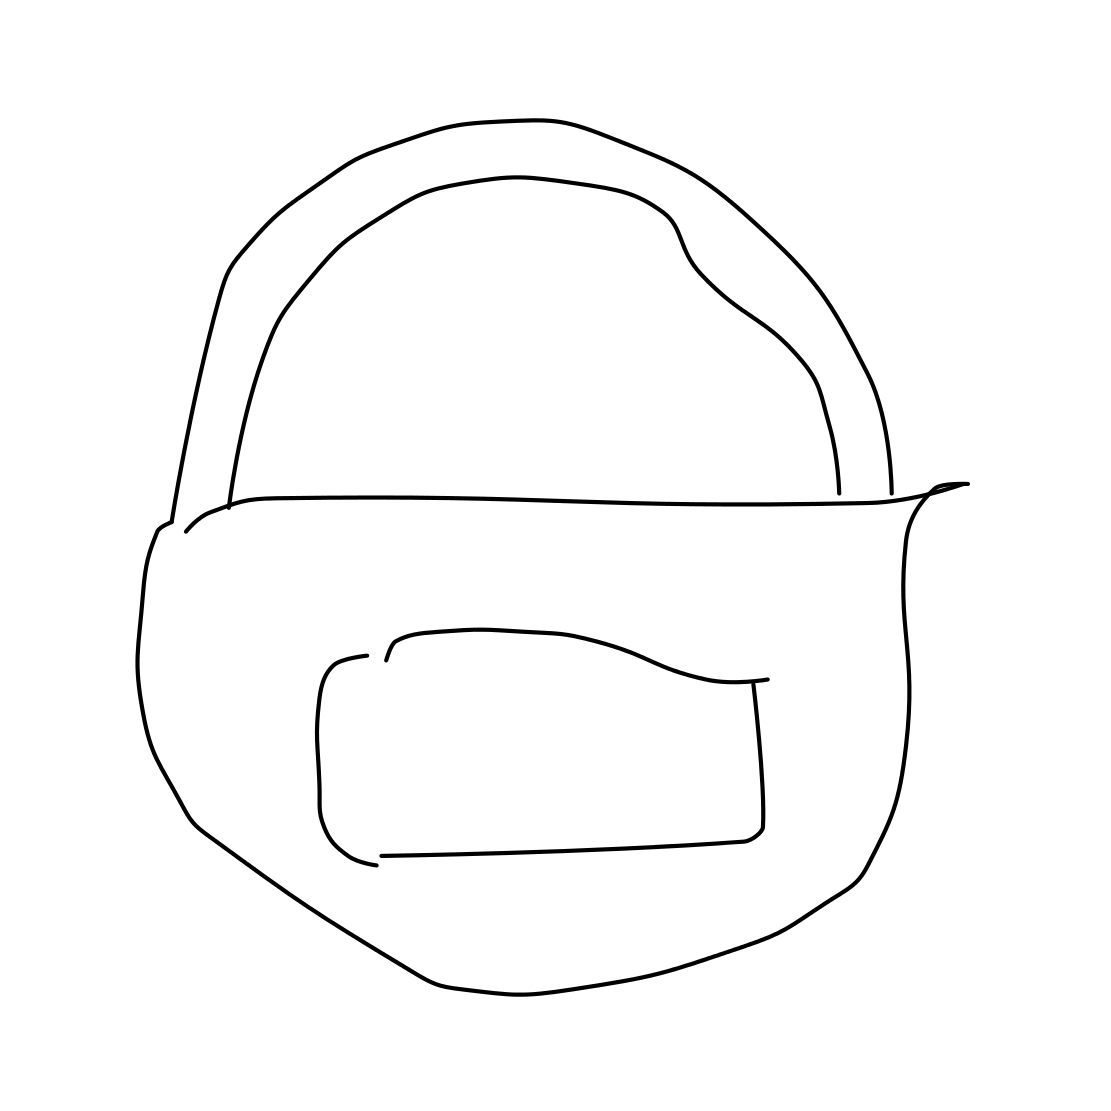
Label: purse